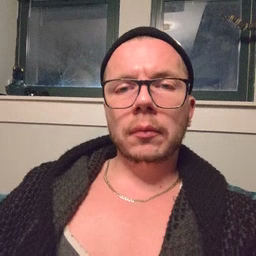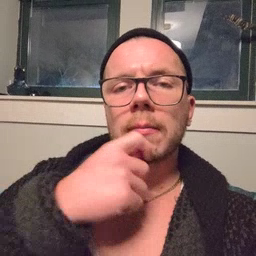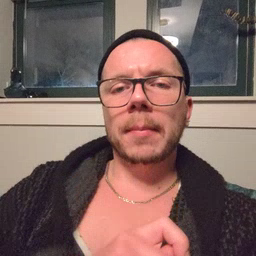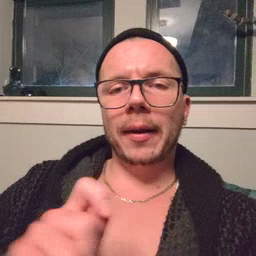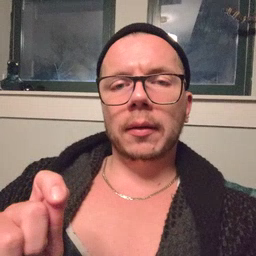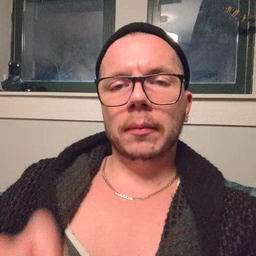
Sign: pen